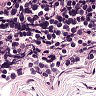
Metastatic tissue present: no